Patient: sex M, age 36
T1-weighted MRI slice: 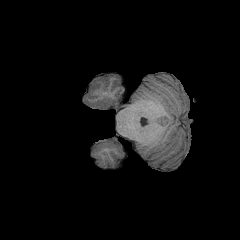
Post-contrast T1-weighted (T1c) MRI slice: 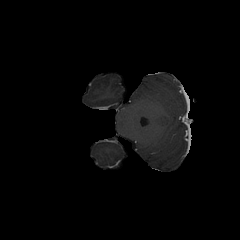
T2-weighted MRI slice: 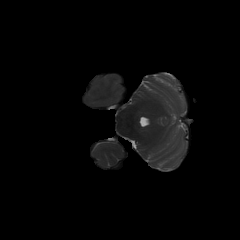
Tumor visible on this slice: no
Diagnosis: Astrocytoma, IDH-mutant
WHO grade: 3